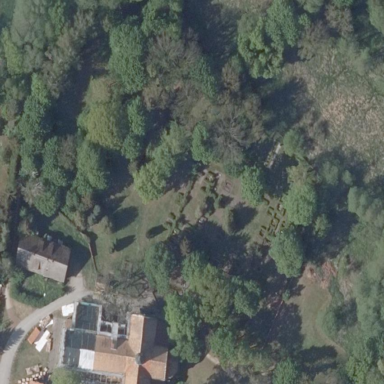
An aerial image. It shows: Cemetery.